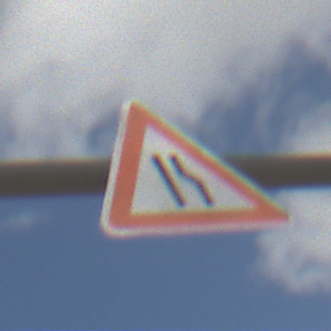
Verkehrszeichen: EinseitigVerengteFahrbahnRechts
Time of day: Midday
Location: Outdoor (Nature)
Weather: PartlyCloudy
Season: NotSpecified
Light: Natural